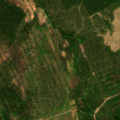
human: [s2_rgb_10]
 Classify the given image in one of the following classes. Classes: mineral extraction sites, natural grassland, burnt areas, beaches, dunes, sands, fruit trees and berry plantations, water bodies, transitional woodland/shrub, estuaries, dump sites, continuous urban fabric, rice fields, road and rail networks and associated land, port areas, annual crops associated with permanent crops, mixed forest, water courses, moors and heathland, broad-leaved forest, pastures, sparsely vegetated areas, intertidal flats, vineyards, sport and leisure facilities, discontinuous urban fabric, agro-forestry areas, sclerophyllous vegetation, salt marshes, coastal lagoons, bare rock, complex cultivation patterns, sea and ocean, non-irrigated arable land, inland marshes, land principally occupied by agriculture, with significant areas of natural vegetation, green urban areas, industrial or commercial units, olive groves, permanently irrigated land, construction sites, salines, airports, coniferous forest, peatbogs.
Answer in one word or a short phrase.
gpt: coniferous forest, mixed forest, transitional woodland/shrub